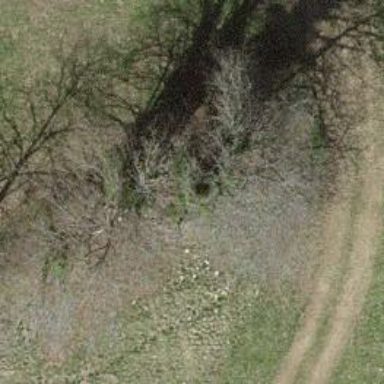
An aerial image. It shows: Row of trees in natural setting.